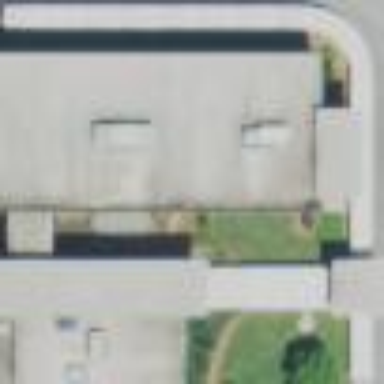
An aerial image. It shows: View of roof of building.